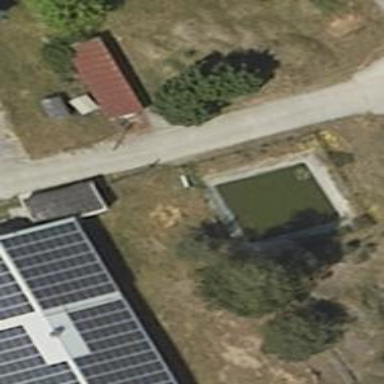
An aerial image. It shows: Fence surrounding basin.